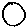
Label: circle